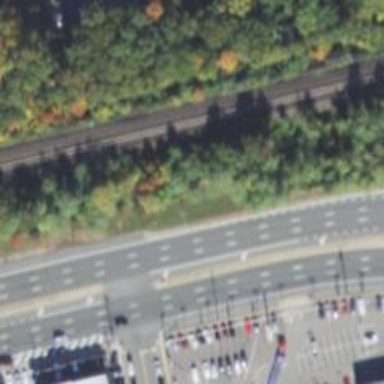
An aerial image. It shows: Trunk highway.